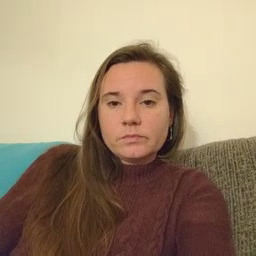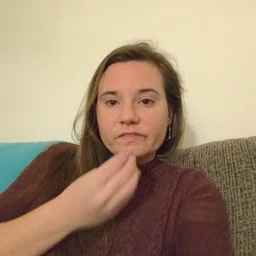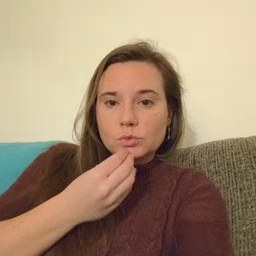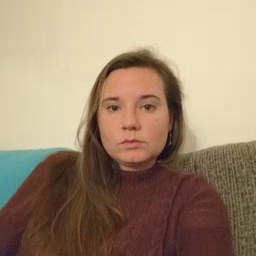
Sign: food